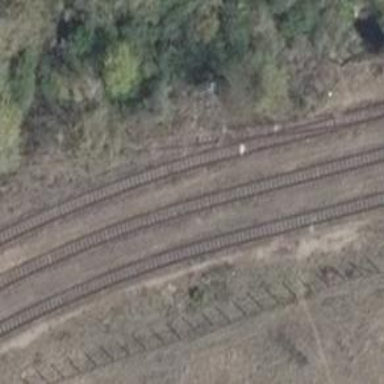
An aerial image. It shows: Railway spur service.